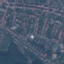
Land use / land cover: Residential